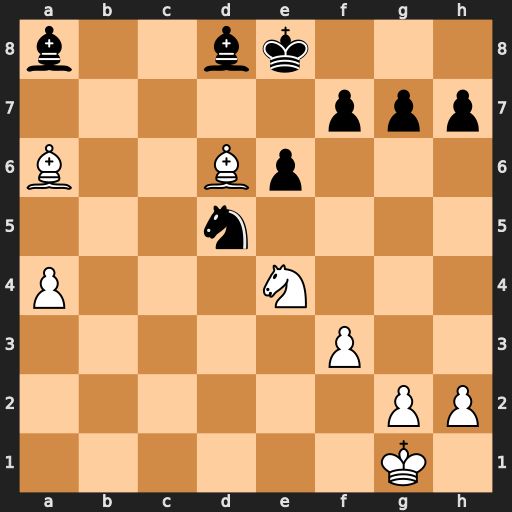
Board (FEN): b2bk3/5ppp/B2Bp3/3n4/P3N3/5P2/6PP/6K1
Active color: w
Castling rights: -
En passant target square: -
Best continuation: Bb5+ Bc6 Bxc6#